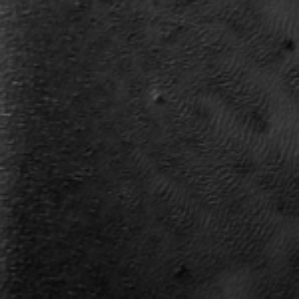
Label: frost